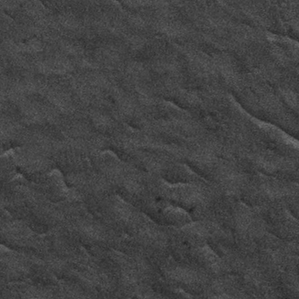
Label: frost